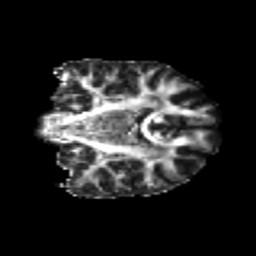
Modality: FA
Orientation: coronal
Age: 24
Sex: female
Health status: healthy
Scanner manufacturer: philips
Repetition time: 7.389 s
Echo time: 0.08599 s